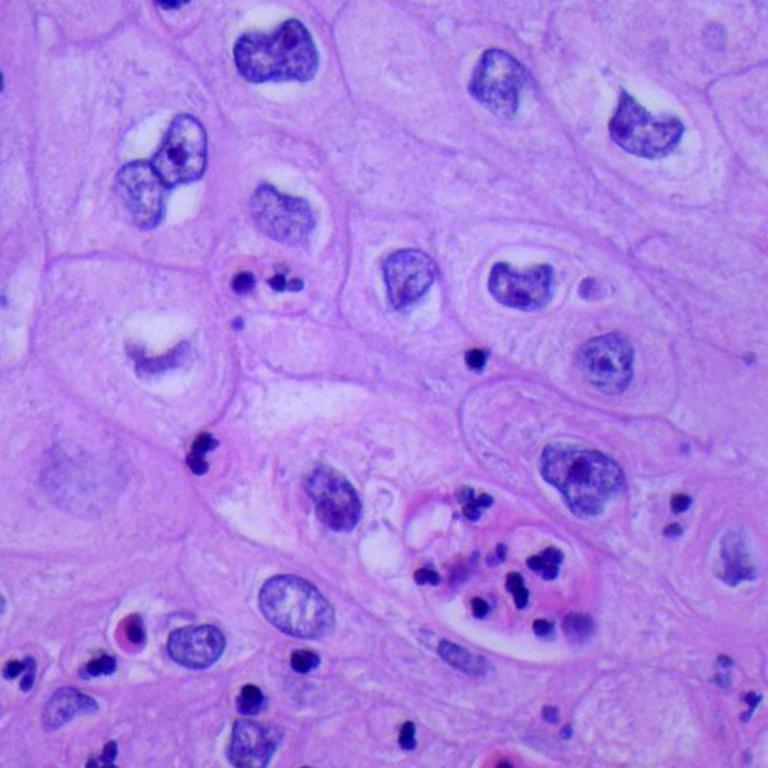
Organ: lung
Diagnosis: squamous carcinomas